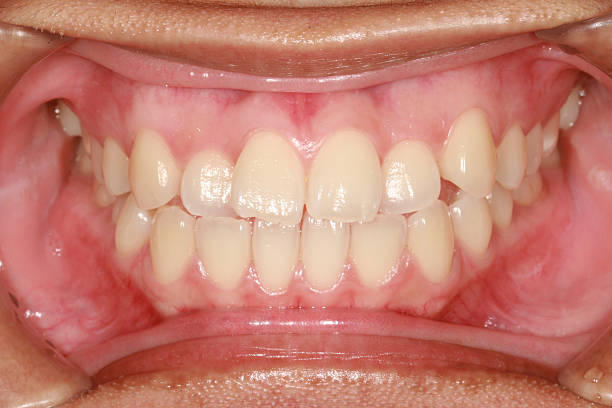
Condition: Gingivitis